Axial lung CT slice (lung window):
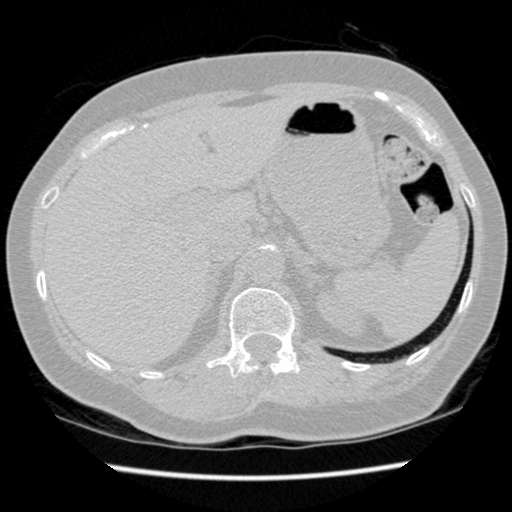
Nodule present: no